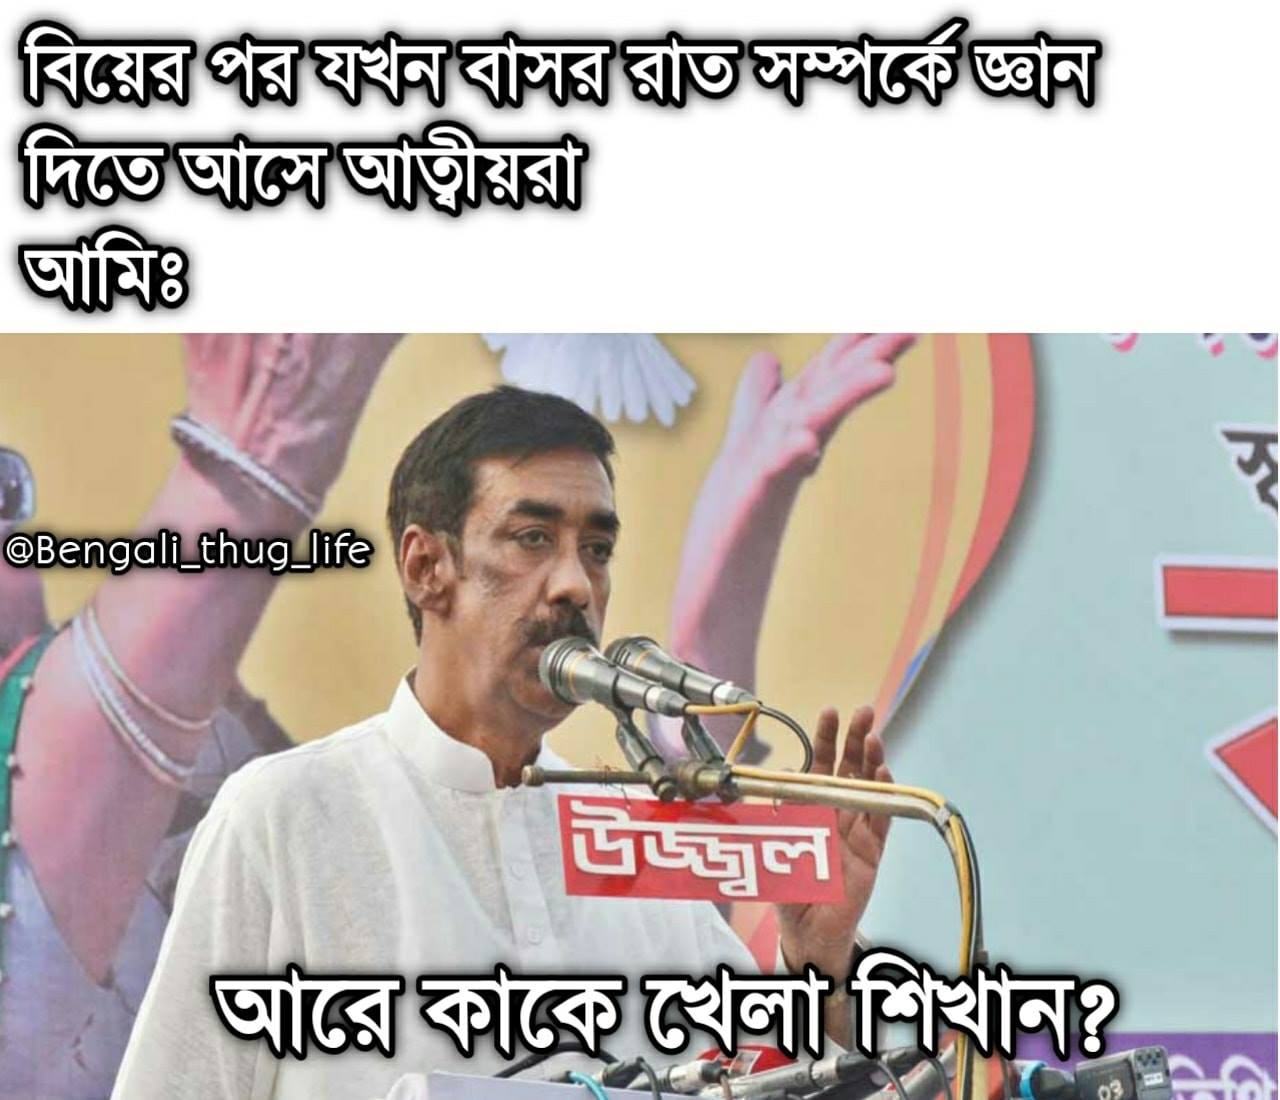
Text: বিয়ের পর যখন বাসর রাত সম্পর্কে জ্ঞান দিতে আসে আত্মীয়রা আমি: আরে কাকে খেলা শিখান ?
Label: Non Hate